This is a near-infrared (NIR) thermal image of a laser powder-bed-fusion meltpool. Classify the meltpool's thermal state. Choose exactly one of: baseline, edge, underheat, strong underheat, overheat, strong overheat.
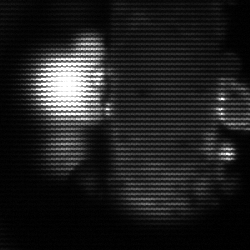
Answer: strong underheat